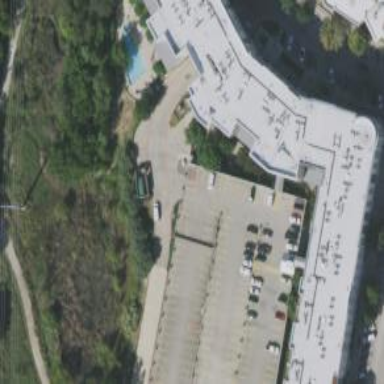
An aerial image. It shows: Commercial building with flat roof.